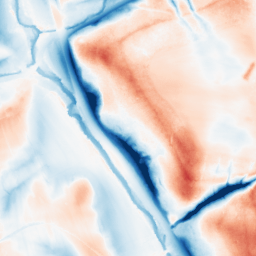
Category: classical
Decomposition family: gaussian_anisotropic
Decomposition parameters: sigma_x: 20
sigma_y: 10
Upsampling method: edge_directed
Upsampling parameters: scale: 2
Upsampling scale: 2